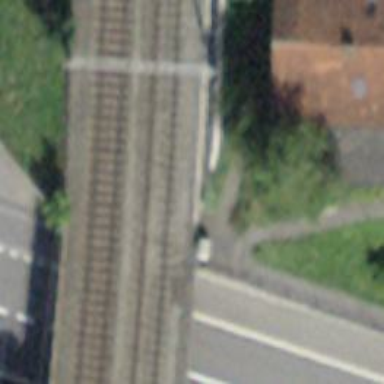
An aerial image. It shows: Railway track with contact line for electrification.